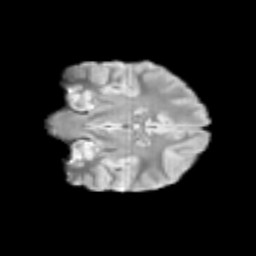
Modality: T2w
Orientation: coronal
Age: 11
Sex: male
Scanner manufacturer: siemens
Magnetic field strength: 3 T
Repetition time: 3.8 s
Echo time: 0.07 s